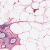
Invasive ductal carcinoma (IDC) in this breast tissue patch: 0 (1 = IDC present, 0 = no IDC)